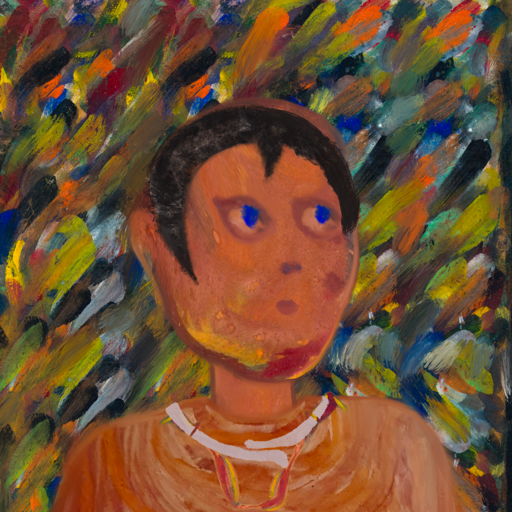
Background: An_Impression, Head And Neck Side: Mother_And_Son_Son, Face Side: Mother_And_Son_Mother, Bust: Pious_Lady, Hair Side: Roy_Bahadur, Head Accessory: Blank, Second Necklace: Gypsy_Mother_1, Necklace: Hypocrite_2, Baby: Blank